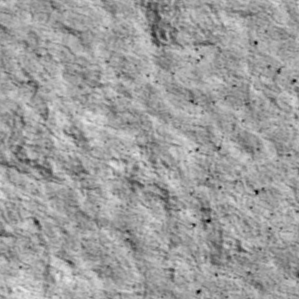
Label: non_frost